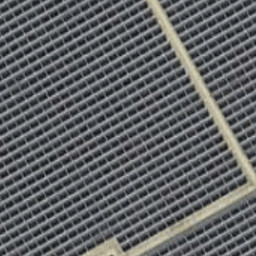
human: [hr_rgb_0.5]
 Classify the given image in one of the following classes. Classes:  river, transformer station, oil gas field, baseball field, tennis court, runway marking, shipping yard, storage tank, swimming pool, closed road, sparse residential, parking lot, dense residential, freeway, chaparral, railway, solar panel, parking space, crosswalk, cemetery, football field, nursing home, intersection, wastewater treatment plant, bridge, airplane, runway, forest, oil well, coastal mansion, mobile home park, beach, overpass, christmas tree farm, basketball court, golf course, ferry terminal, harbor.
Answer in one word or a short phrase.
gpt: solar panel